Field crop: maize
Growth stage: 1
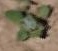
Species: chenopodium